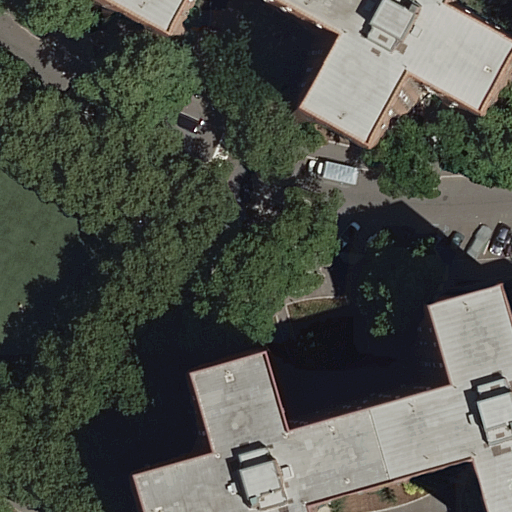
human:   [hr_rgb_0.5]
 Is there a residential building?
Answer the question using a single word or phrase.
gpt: yes

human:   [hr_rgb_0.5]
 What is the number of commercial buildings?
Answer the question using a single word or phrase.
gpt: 0

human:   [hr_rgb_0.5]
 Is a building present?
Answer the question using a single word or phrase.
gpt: yes

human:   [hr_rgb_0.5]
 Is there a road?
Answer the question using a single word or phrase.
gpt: yes

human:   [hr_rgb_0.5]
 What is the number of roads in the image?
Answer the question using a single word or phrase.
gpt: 3

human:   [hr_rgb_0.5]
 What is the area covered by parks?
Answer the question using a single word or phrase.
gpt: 1985m2

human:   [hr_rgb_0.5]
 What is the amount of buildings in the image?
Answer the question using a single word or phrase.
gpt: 2

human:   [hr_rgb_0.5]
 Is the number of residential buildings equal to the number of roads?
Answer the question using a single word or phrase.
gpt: no

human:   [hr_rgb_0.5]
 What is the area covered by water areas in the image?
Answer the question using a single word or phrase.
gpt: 0m2

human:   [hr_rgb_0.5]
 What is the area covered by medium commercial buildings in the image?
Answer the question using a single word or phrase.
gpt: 0m2

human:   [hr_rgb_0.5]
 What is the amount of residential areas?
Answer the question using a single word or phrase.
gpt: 1

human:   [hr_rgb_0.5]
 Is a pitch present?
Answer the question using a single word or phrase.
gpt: yes

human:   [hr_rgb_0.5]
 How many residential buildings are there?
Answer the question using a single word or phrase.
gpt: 2

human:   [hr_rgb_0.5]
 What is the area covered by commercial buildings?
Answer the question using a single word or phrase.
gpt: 0m2

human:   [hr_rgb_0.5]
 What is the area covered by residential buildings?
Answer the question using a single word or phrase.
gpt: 2497m2

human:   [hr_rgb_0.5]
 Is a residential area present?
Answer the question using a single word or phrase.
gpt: yes

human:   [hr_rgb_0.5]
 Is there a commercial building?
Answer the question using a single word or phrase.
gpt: no

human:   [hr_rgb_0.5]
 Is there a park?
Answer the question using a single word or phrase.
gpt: yes

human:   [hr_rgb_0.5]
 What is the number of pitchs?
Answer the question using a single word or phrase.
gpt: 1

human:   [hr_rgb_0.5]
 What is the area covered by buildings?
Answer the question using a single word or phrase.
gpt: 2497m2

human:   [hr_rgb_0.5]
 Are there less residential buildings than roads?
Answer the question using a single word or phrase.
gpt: yes

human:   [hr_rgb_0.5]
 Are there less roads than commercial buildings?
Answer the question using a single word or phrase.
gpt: no

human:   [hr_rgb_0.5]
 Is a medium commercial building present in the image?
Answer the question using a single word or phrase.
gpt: no

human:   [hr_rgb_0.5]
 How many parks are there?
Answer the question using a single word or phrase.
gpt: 1

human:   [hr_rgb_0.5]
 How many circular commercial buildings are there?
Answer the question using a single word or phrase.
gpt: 0

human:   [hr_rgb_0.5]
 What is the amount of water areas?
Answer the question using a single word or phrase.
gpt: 0

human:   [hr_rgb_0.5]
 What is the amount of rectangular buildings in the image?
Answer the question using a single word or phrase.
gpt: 0

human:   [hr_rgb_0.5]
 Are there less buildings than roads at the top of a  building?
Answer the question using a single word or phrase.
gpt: no

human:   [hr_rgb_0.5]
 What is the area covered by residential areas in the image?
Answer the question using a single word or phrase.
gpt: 10614m2

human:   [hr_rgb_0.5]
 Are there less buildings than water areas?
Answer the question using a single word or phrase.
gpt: no

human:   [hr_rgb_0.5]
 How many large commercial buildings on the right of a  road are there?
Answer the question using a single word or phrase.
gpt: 0

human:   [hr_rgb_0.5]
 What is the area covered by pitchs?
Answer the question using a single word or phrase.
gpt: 600m2

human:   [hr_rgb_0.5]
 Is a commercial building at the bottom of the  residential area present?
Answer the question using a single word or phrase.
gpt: no

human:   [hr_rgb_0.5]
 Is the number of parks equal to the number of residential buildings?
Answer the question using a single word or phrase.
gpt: no

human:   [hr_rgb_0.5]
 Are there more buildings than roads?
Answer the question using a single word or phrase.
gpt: no

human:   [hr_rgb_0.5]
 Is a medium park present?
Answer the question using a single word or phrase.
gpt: no

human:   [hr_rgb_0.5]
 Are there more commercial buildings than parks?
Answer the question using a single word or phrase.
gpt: no

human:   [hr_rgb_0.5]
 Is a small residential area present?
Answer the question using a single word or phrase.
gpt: no

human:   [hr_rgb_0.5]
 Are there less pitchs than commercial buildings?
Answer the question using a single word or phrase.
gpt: no

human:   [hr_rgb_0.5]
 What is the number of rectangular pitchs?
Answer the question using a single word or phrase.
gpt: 1

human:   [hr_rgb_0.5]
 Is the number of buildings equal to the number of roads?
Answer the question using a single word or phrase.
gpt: no

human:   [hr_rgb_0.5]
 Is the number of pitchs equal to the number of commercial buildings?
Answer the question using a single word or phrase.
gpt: no

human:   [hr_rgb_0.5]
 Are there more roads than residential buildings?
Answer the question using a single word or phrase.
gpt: yes

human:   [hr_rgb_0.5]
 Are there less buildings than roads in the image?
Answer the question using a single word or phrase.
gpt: yes

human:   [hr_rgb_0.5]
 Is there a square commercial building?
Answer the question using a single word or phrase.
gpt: no

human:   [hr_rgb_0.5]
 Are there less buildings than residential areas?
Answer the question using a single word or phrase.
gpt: no

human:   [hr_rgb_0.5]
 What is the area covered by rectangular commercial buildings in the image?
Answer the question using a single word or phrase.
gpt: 0m2

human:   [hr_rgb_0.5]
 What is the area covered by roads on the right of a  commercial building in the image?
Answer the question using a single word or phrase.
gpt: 0m2

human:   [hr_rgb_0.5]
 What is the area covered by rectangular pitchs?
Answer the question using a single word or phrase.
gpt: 600m2

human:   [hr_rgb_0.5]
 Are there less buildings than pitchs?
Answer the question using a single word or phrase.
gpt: no

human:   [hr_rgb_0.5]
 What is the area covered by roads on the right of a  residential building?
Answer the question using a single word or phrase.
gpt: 0m2

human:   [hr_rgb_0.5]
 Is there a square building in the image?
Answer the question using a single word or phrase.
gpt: no

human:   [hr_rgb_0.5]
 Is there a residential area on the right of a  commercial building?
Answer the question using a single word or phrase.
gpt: no

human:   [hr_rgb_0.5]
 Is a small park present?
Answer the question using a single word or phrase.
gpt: no

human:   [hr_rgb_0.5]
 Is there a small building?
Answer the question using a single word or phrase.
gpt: no

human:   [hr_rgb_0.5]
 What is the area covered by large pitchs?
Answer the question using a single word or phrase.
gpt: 600m2

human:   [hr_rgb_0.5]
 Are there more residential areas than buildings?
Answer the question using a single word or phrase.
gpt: no

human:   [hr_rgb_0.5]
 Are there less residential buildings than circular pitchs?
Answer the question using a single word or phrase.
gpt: no

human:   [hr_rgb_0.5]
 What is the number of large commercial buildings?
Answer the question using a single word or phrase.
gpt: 0

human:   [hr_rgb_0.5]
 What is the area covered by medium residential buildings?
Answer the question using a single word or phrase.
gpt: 0m2

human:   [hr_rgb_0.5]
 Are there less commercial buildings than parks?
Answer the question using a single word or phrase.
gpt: yes

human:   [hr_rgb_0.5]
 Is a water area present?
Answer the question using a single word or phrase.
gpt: no

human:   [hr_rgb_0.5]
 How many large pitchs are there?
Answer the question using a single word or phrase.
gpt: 1

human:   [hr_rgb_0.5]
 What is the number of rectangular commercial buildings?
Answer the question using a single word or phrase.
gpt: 0